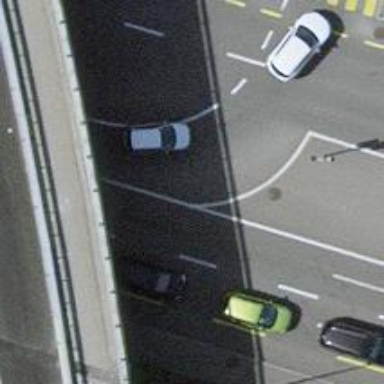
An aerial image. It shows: Road with traffic signals.